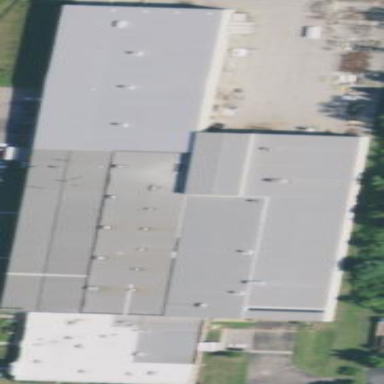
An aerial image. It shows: Warehouse.